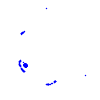
Particle: electron